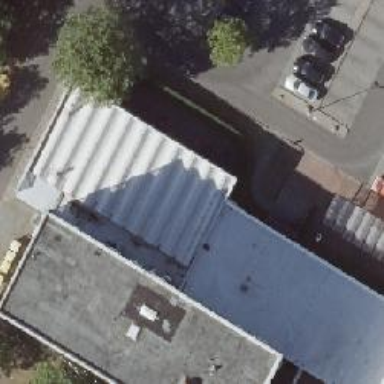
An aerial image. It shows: Industrial building.